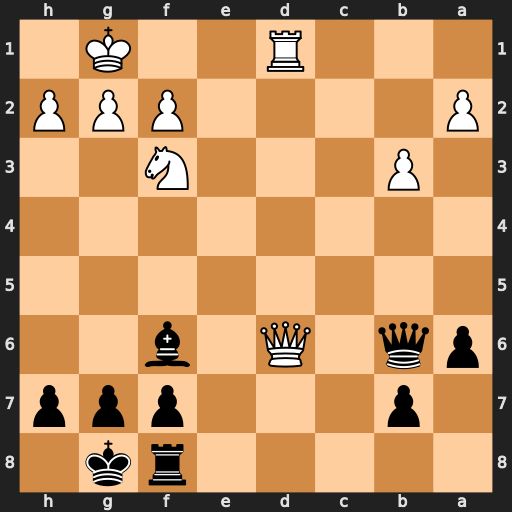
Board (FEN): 5rk1/1p3ppp/pq1Q1b2/8/8/1P3N2/P4PPP/3R2K1
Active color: b
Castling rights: -
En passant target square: -
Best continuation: Rd8 Qxd8+ Bxd8